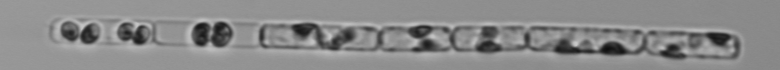
Label: Guinardia_delicatula_TAG_internal_parasite